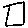
Label: square